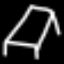
Label: bed